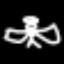
Label: angel